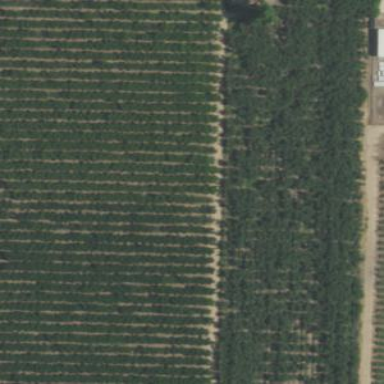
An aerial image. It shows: Orchard.